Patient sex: M
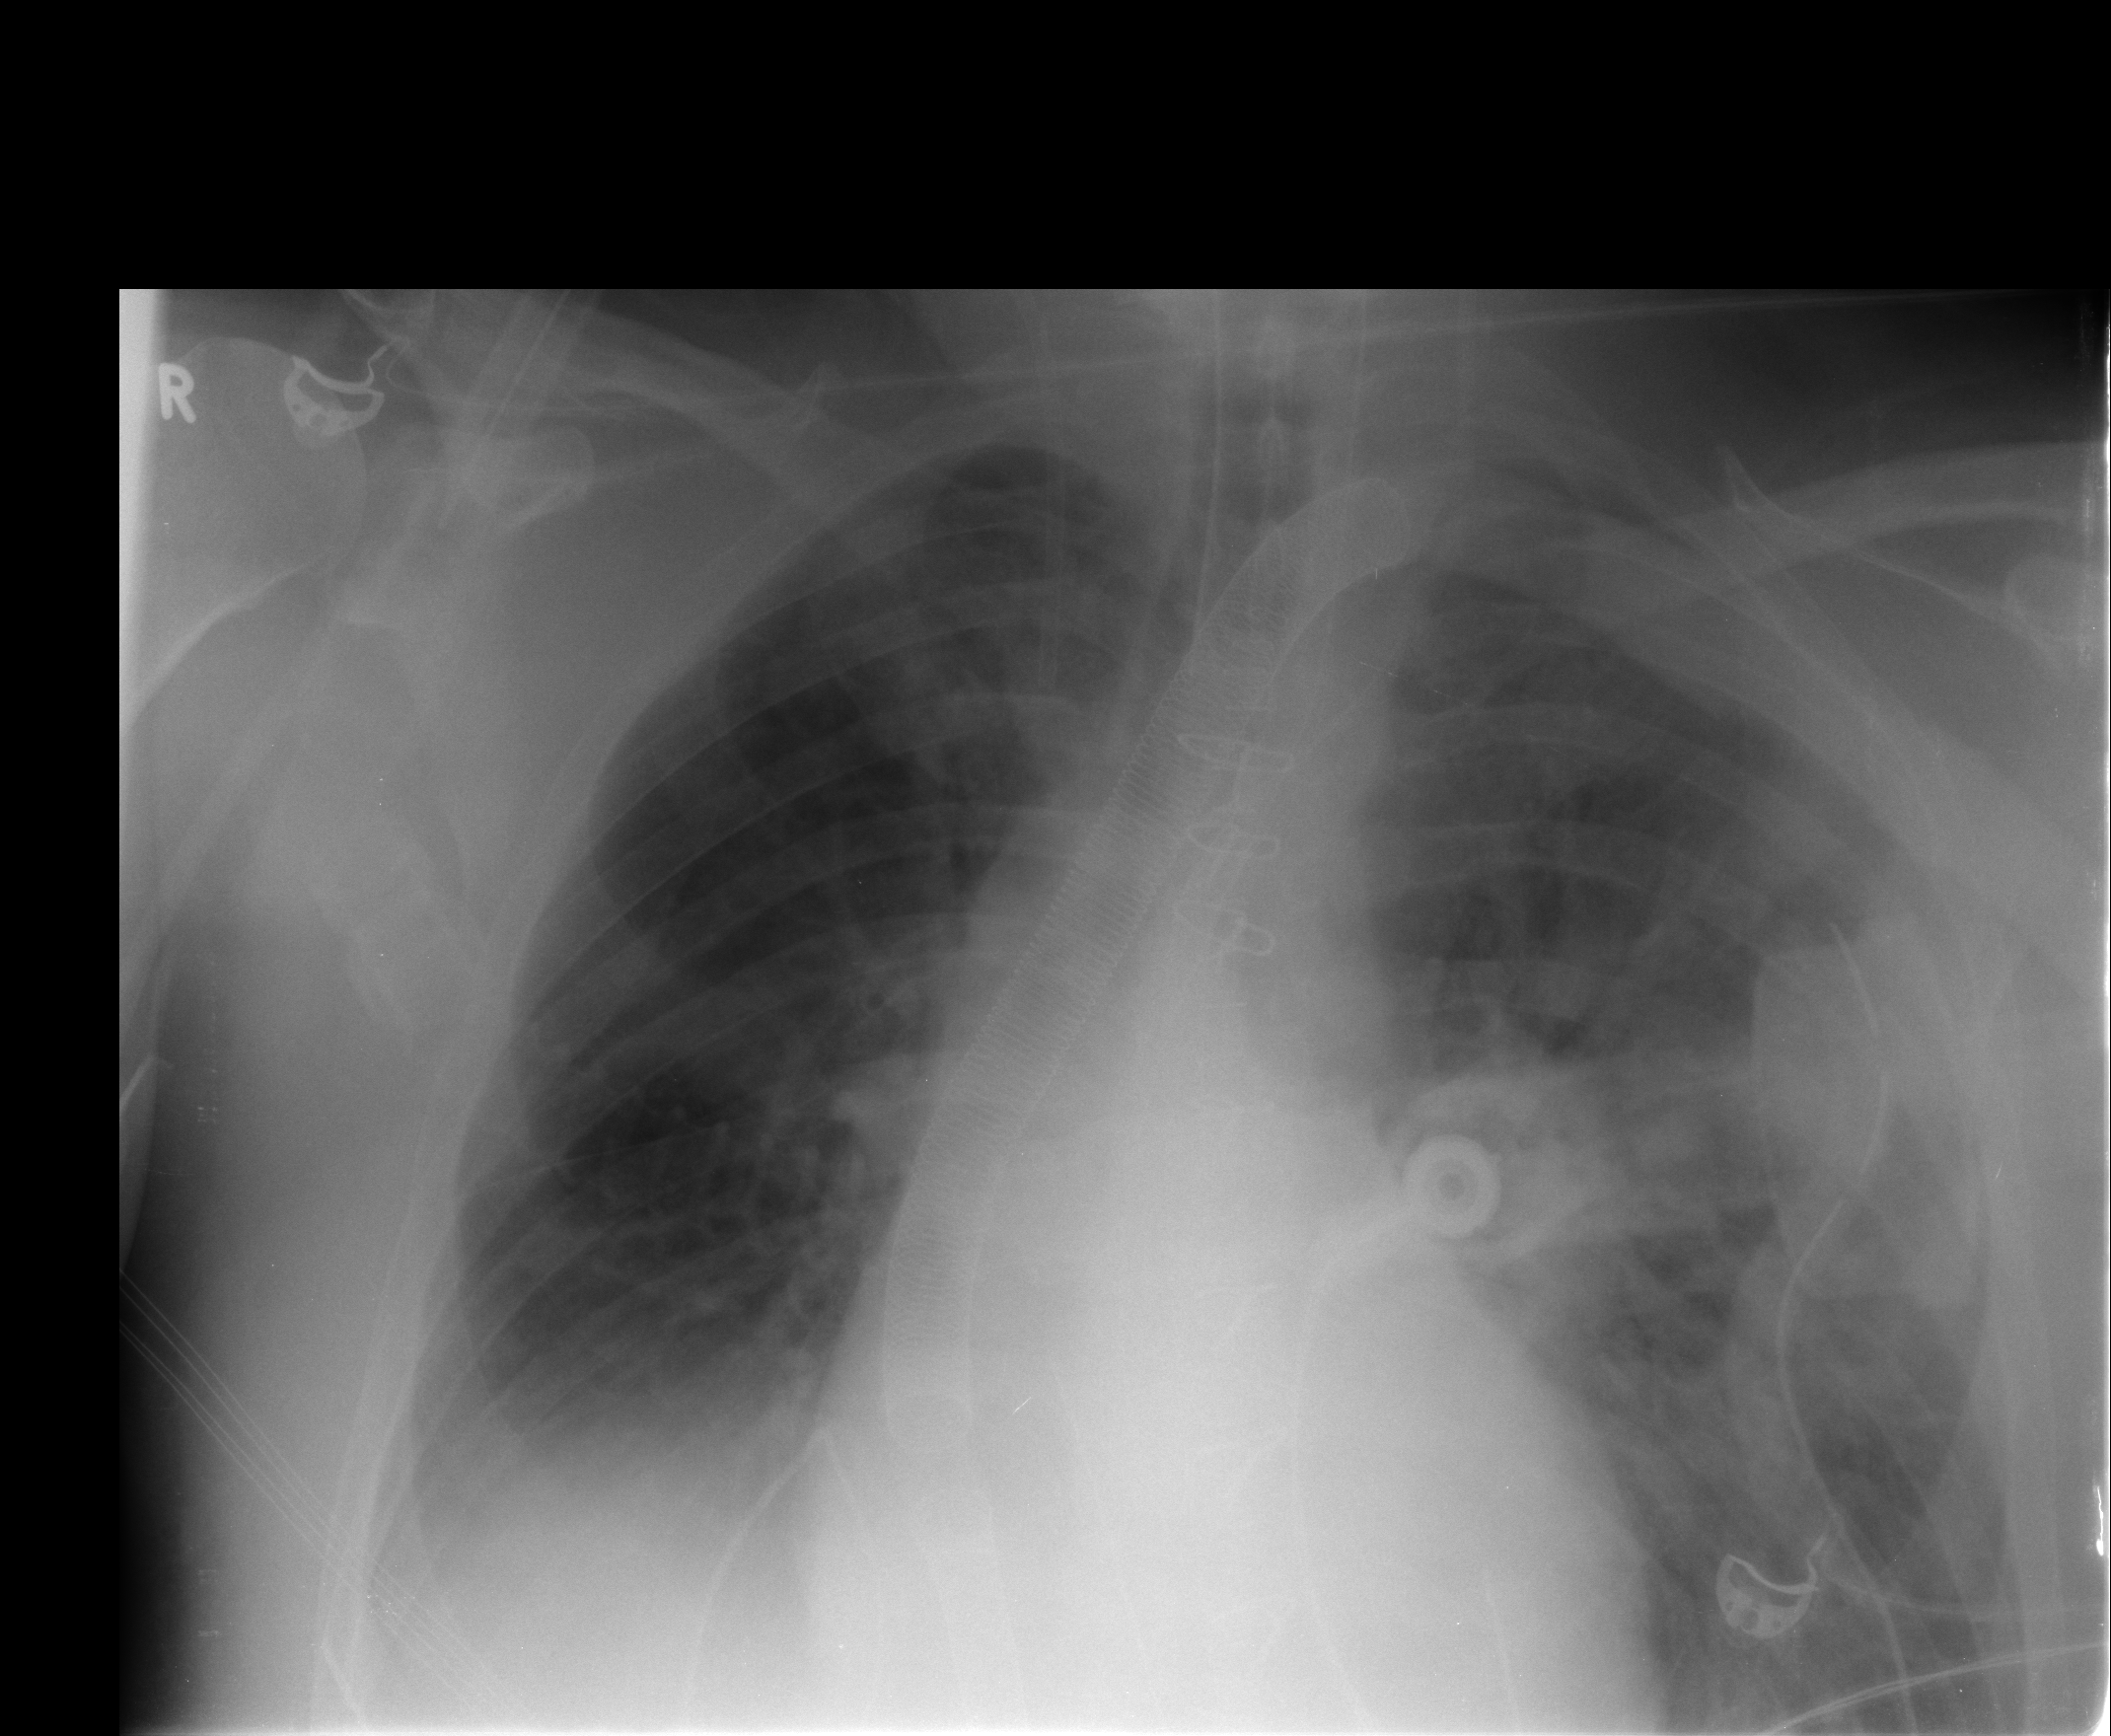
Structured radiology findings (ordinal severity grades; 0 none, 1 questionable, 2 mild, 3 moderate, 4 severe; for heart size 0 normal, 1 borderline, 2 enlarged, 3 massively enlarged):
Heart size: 0
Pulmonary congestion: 3
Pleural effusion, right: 2
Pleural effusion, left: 0
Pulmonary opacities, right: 0
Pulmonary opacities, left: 1
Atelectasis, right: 2
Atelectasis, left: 2